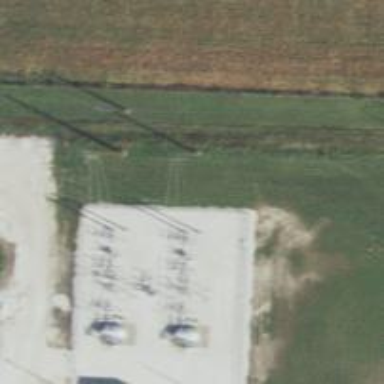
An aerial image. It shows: Switch used for power control.